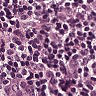
Metastatic tissue present: yes